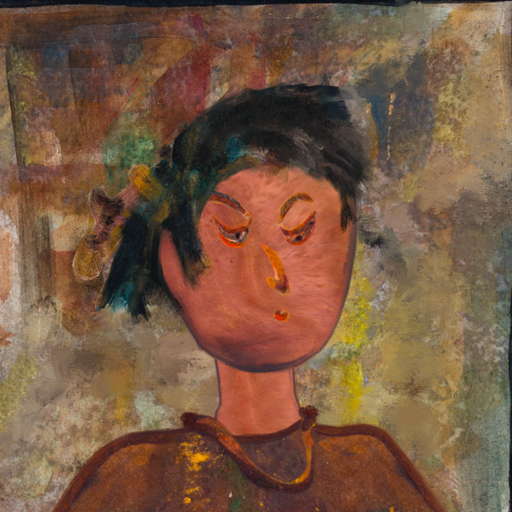
Background: Mosgoul, Head And Neck Side: Mother_And_Son_Mother, Face Side: Hypocrite, Bust: Comrade, Hair Side: Pipe, Head Accessory: Blank, Second Necklace: Comrade, Necklace: Blank, Baby: Blank